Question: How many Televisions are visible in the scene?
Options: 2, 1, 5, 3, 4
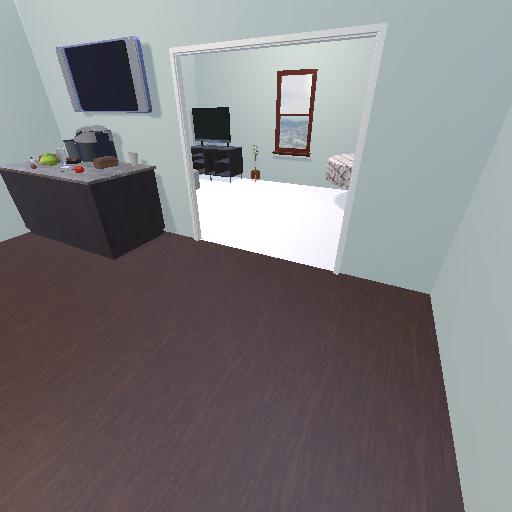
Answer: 2